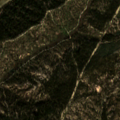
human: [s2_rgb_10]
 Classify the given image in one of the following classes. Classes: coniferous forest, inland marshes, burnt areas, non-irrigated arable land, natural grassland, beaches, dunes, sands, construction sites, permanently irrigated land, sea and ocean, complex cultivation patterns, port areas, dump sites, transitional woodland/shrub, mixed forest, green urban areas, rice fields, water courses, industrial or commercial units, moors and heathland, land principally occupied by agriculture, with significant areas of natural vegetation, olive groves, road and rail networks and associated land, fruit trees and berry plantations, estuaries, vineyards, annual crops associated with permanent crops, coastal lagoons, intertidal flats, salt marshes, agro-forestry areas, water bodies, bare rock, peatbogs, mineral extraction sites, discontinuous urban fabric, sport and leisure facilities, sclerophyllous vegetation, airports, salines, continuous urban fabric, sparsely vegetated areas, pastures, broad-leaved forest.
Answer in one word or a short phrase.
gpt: broad-leaved forest, transitional woodland/shrub